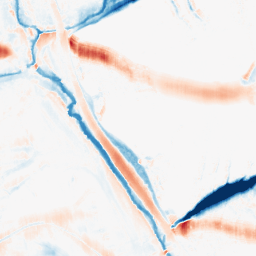
Category: morphological
Decomposition family: morphological_ellipse
Decomposition parameters: operation: average
width: 30
height: 10
Upsampling method: linear_exact
Upsampling parameters: scale: 4
Upsampling scale: 4